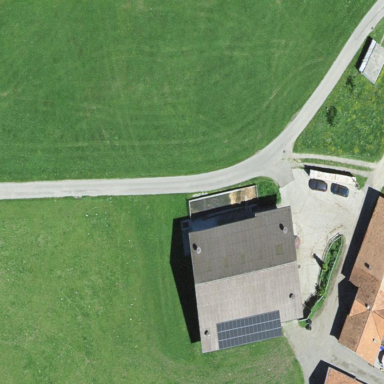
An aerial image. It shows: Farmyard area.